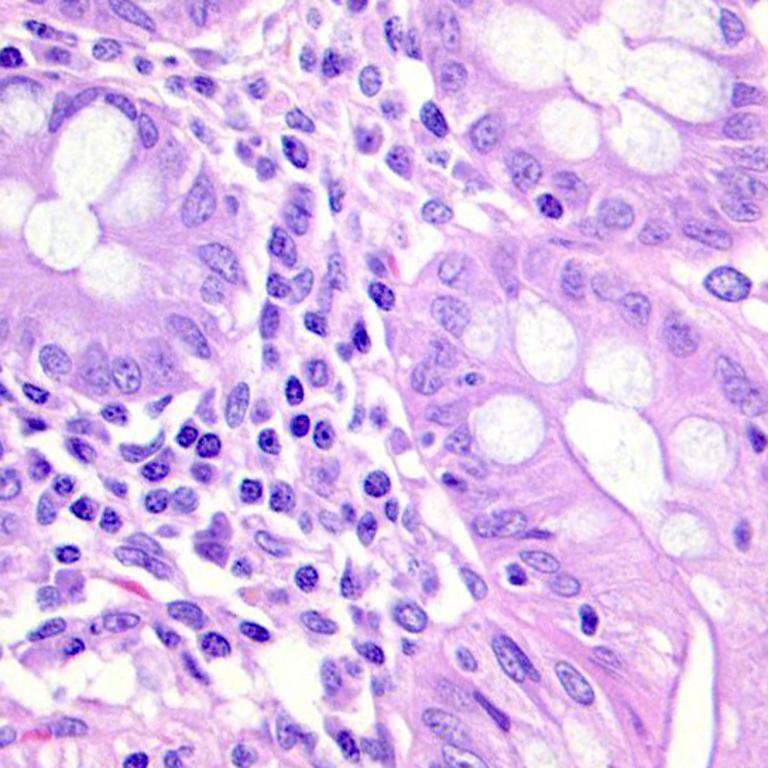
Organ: colon
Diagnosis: benign